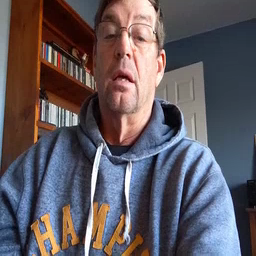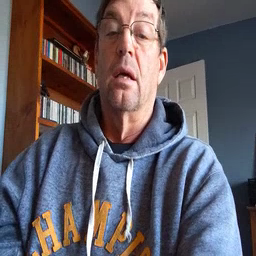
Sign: high